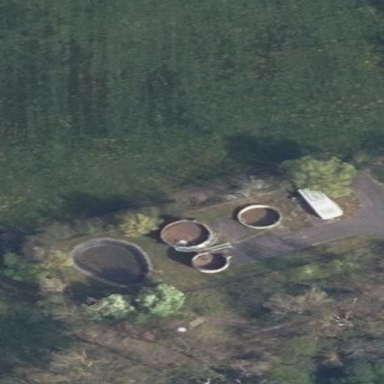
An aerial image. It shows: Wastewater plant surrounded by fence.